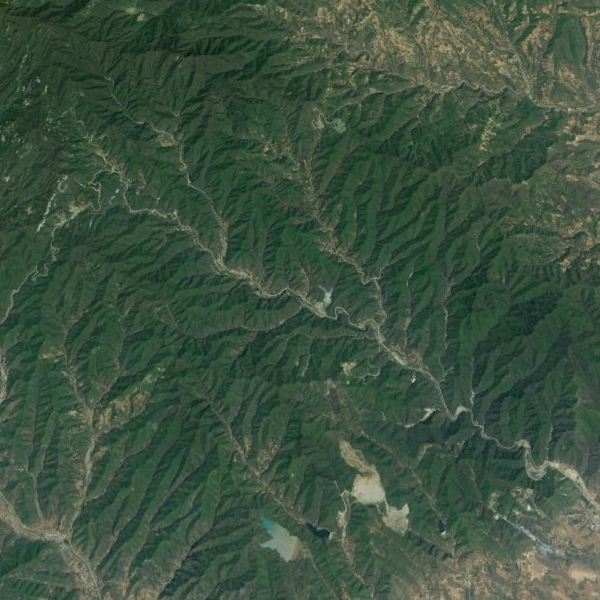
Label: Mountain